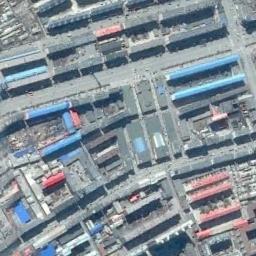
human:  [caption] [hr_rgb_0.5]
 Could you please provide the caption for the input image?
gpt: Many houses of different shapes are in the industrial area .

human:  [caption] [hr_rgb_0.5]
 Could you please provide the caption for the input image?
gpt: The industrial area has lots of strip  workshops of different colors and sizes .

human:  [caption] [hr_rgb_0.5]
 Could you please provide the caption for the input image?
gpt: Only a few buildings in industrial areas have red roofs .

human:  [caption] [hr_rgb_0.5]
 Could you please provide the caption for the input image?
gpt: There are some black buildings and blue buildings on the industrial area .

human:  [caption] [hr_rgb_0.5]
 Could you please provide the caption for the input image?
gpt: In an industrial area, There are neatly planned factories and roads, High-rise buildings, Some parking lots, And various types of goods .